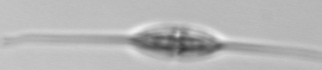
Label: Cylindrotheca